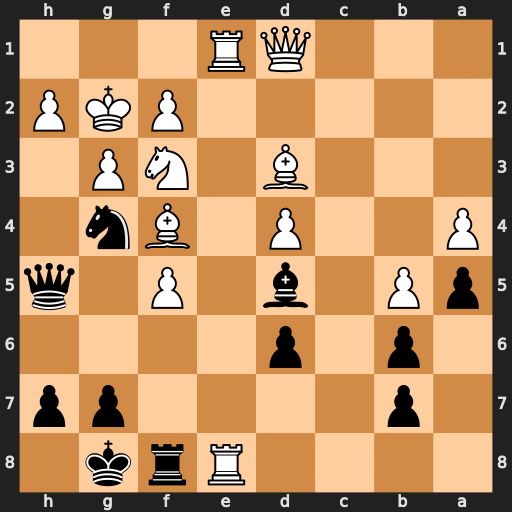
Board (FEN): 4Rrk1/1p4pp/1p1p4/pP1b1P1q/P2P1Bn1/3B1NP1/5PKP/3QR3
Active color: b
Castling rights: -
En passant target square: -
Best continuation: Qxh2+ Kf1 Qxf2#